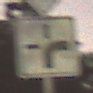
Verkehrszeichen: VerlaufVorfahrtsstrasse3
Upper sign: Vorfahrtsstrasse
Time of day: Night
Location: Outdoor (Suburban)
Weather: Clear
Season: NotSpecified
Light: Artificial